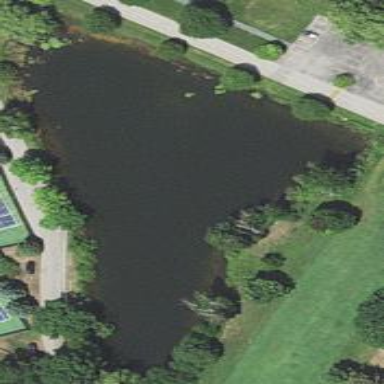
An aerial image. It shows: Peaceful pond surrounded by nature.